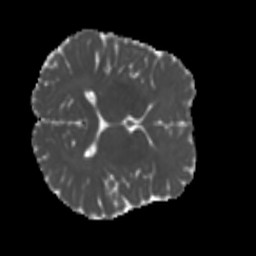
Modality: MD
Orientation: axial
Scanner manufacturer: siemens
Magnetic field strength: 3 T
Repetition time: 4 s
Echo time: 0.0594 s